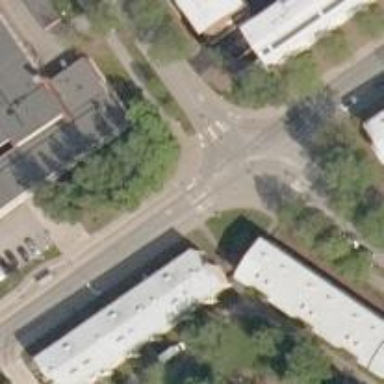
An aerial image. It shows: Marked crossing on the road.